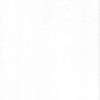
Label: dusty